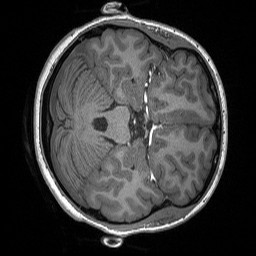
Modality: T1w
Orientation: axial
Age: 23
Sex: female
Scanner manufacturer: siemens
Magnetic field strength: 3 T
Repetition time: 1.56 s
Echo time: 0.00207 s